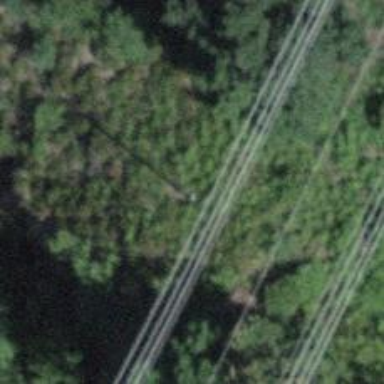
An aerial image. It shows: Minor power line with 3 cables.